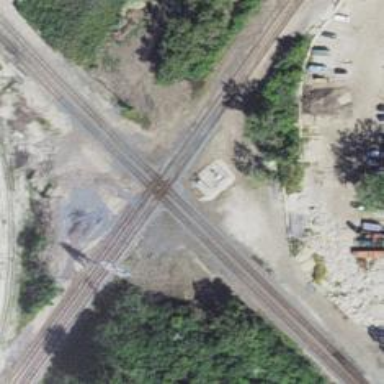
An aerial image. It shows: Railway crossing.